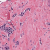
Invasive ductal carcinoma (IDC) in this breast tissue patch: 1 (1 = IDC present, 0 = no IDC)